Question: the following exception happens during hibernate initialisation:
'''
org.hibernate.AnnotationException: A Foreign key refering com.maar.projectbuilder.domain.Language from com.maar.projectbuilder.domain.ItemInfo has the wrong number of column. should be 0
'''

I have the tables as in the screenshot above.
Entity classes are written as below.
'''
public class ItemInfo implements Serializable {
@Column(name = "name")
private String name;
@Id
@OneToOne(cascade = CascadeType.ALL)
@JoinColumn(name = "item_id", nullable = false)
private Item itemId;
@ManyToOne(targetEntity = Language.class,cascade = CascadeType.ALL)
@JoinColumn(name = "language_item_id", nullable = false)
private Language languageItemId;
@Column(name = "type", nullable = false)
private Integer type;
//getters,setters,constructors
}
'''
another one
'''
public class Language implements Serializable {
@Column(name = "isDefault")
private Integer isDefault;
@Column(name = "abbr")
private String abbr;
@Column(name = "name")
private String name;
@Id
@OneToOne(cascade = {CascadeType.ALL})
@JoinColumn(name = "item_id")
private Item itemId;
}
'''
my item entity
'''
public class Item implements Serializable {
@Column(name = "c4i")
private String c4i;
@Column(name = "status")
private Integer status=1;
@Id
@GeneratedValue(strategy = GenerationType.AUTO)
@Column(name = "id")
private Integer id;
}
'''
How could I resolve this. What am I missing?
Thank you in advance!
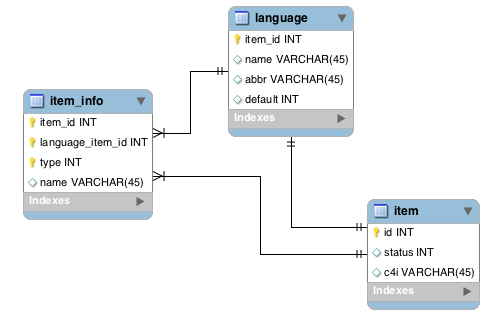
Answer: Happy News :)
I added param to annotation and thats working fine now !
Last Entity looking like this.
'''
public class ItemInfo implements Serializable {
@Column(name = "name")
private String name;
@Id
@OneToOne(cascade = CascadeType.ALL)
@JoinColumn(name = "item_id", nullable = false)
private Item itemId;
@ManyToOne
@JoinColumn(name = "language_item_id",**referencedColumnName = "item_id"**)
private Language languageItemId;
@Column(name = "type", nullable = false)
private Integer type;
}
'''
Thanks Everybody. Have a nice day.